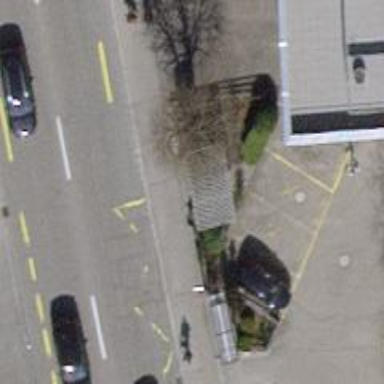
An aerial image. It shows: Bus stop with shelter. It is platform for public transport.